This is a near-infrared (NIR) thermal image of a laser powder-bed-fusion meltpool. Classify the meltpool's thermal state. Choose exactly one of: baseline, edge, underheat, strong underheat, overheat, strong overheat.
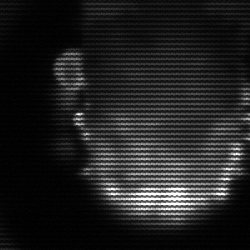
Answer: baseline